Interaction volume radius: 10 \u00c5
Interaction volume height: 15 \u00c5
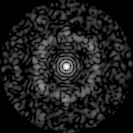
Disorder parameter: 0.767